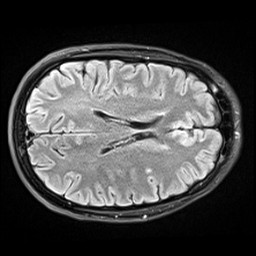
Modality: FLAIR
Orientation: axial
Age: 38
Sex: male
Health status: healthy
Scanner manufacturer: siemens
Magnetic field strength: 3 T
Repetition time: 9 s
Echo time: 0.088 s